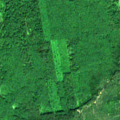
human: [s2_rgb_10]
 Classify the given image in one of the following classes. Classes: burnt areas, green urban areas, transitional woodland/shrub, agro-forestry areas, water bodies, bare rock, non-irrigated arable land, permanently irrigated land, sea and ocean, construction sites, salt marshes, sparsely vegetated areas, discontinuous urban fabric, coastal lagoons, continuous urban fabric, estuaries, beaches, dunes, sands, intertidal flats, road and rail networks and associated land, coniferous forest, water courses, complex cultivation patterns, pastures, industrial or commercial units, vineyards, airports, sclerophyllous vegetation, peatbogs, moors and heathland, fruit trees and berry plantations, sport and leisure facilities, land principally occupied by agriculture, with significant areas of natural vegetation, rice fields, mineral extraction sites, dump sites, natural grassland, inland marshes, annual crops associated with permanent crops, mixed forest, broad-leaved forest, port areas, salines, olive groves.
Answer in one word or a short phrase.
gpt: broad-leaved forest, coniferous forest, mixed forest, transitional woodland/shrub